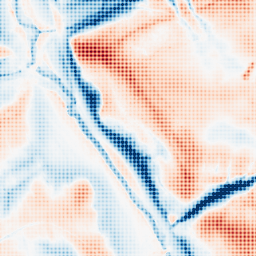
Category: edge_preserving
Decomposition family: guided
Decomposition parameters: radius: 16
eps: 1
Upsampling method: sinc_blackman
Upsampling parameters: scale: 4
kernel_size: 4
Upsampling scale: 4